Question: '''
int amoumt = 10;
int i = 1;
while (i < amoumt+1)
{
box(1);//body
i++;
}
'''
If i use this method i get 9 bodies wits a sprite and one body without a sprite.
But i wand a sprite on all of them
In the render method, for drawing a sprite on body:
'''
batch.begin();
world.getBodies(worldBodies);
for (Body body : worldBodies) {
if (body.getUserData() instanceof Sprite) {
Sprite sprite = (Sprite) body.getUserData();
Vector2 position = body.getPosition();
sprite.setPosition(position.x - sprite.getWidth() / 2,position.y - sprite.getHeight() / 2);
sprite.setRotation(body.getAngle() * MathUtils.radiansToDegrees);
sprite.draw(batch);
}
}
batch.end();
}
'''
Body:
'''
private Body box(float a)
{
BodyDef bodyDef = new BodyDef();
bodyDef.position.set(0,0);
bodyDef.type = BodyType.DynamicBody;
PolygonShape polygonShape=new PolygonShape();
polygonShape.setAsBox(a,a);
FixtureDef fixtureDef = new FixtureDef();
fixtureDef.shape=polygonShape;
fixtureDef.density=2;
fixtureDef.restitution=0.5f;
fixtureDef.friction=0.5f;
Body box=world.createBody(bodyDef);
box.createFixture(fixtureDef);
box.setUserData(sprite);
sprite = new Sprite(new Texture("android.jpg"));
sprite.setSize(a*2,a*2);
sprite.setOrigin(sprite.getWidth() / 2, sprite.getHeight() / 2);
worldBodies = new Array<Body>();
return box;
}
'''

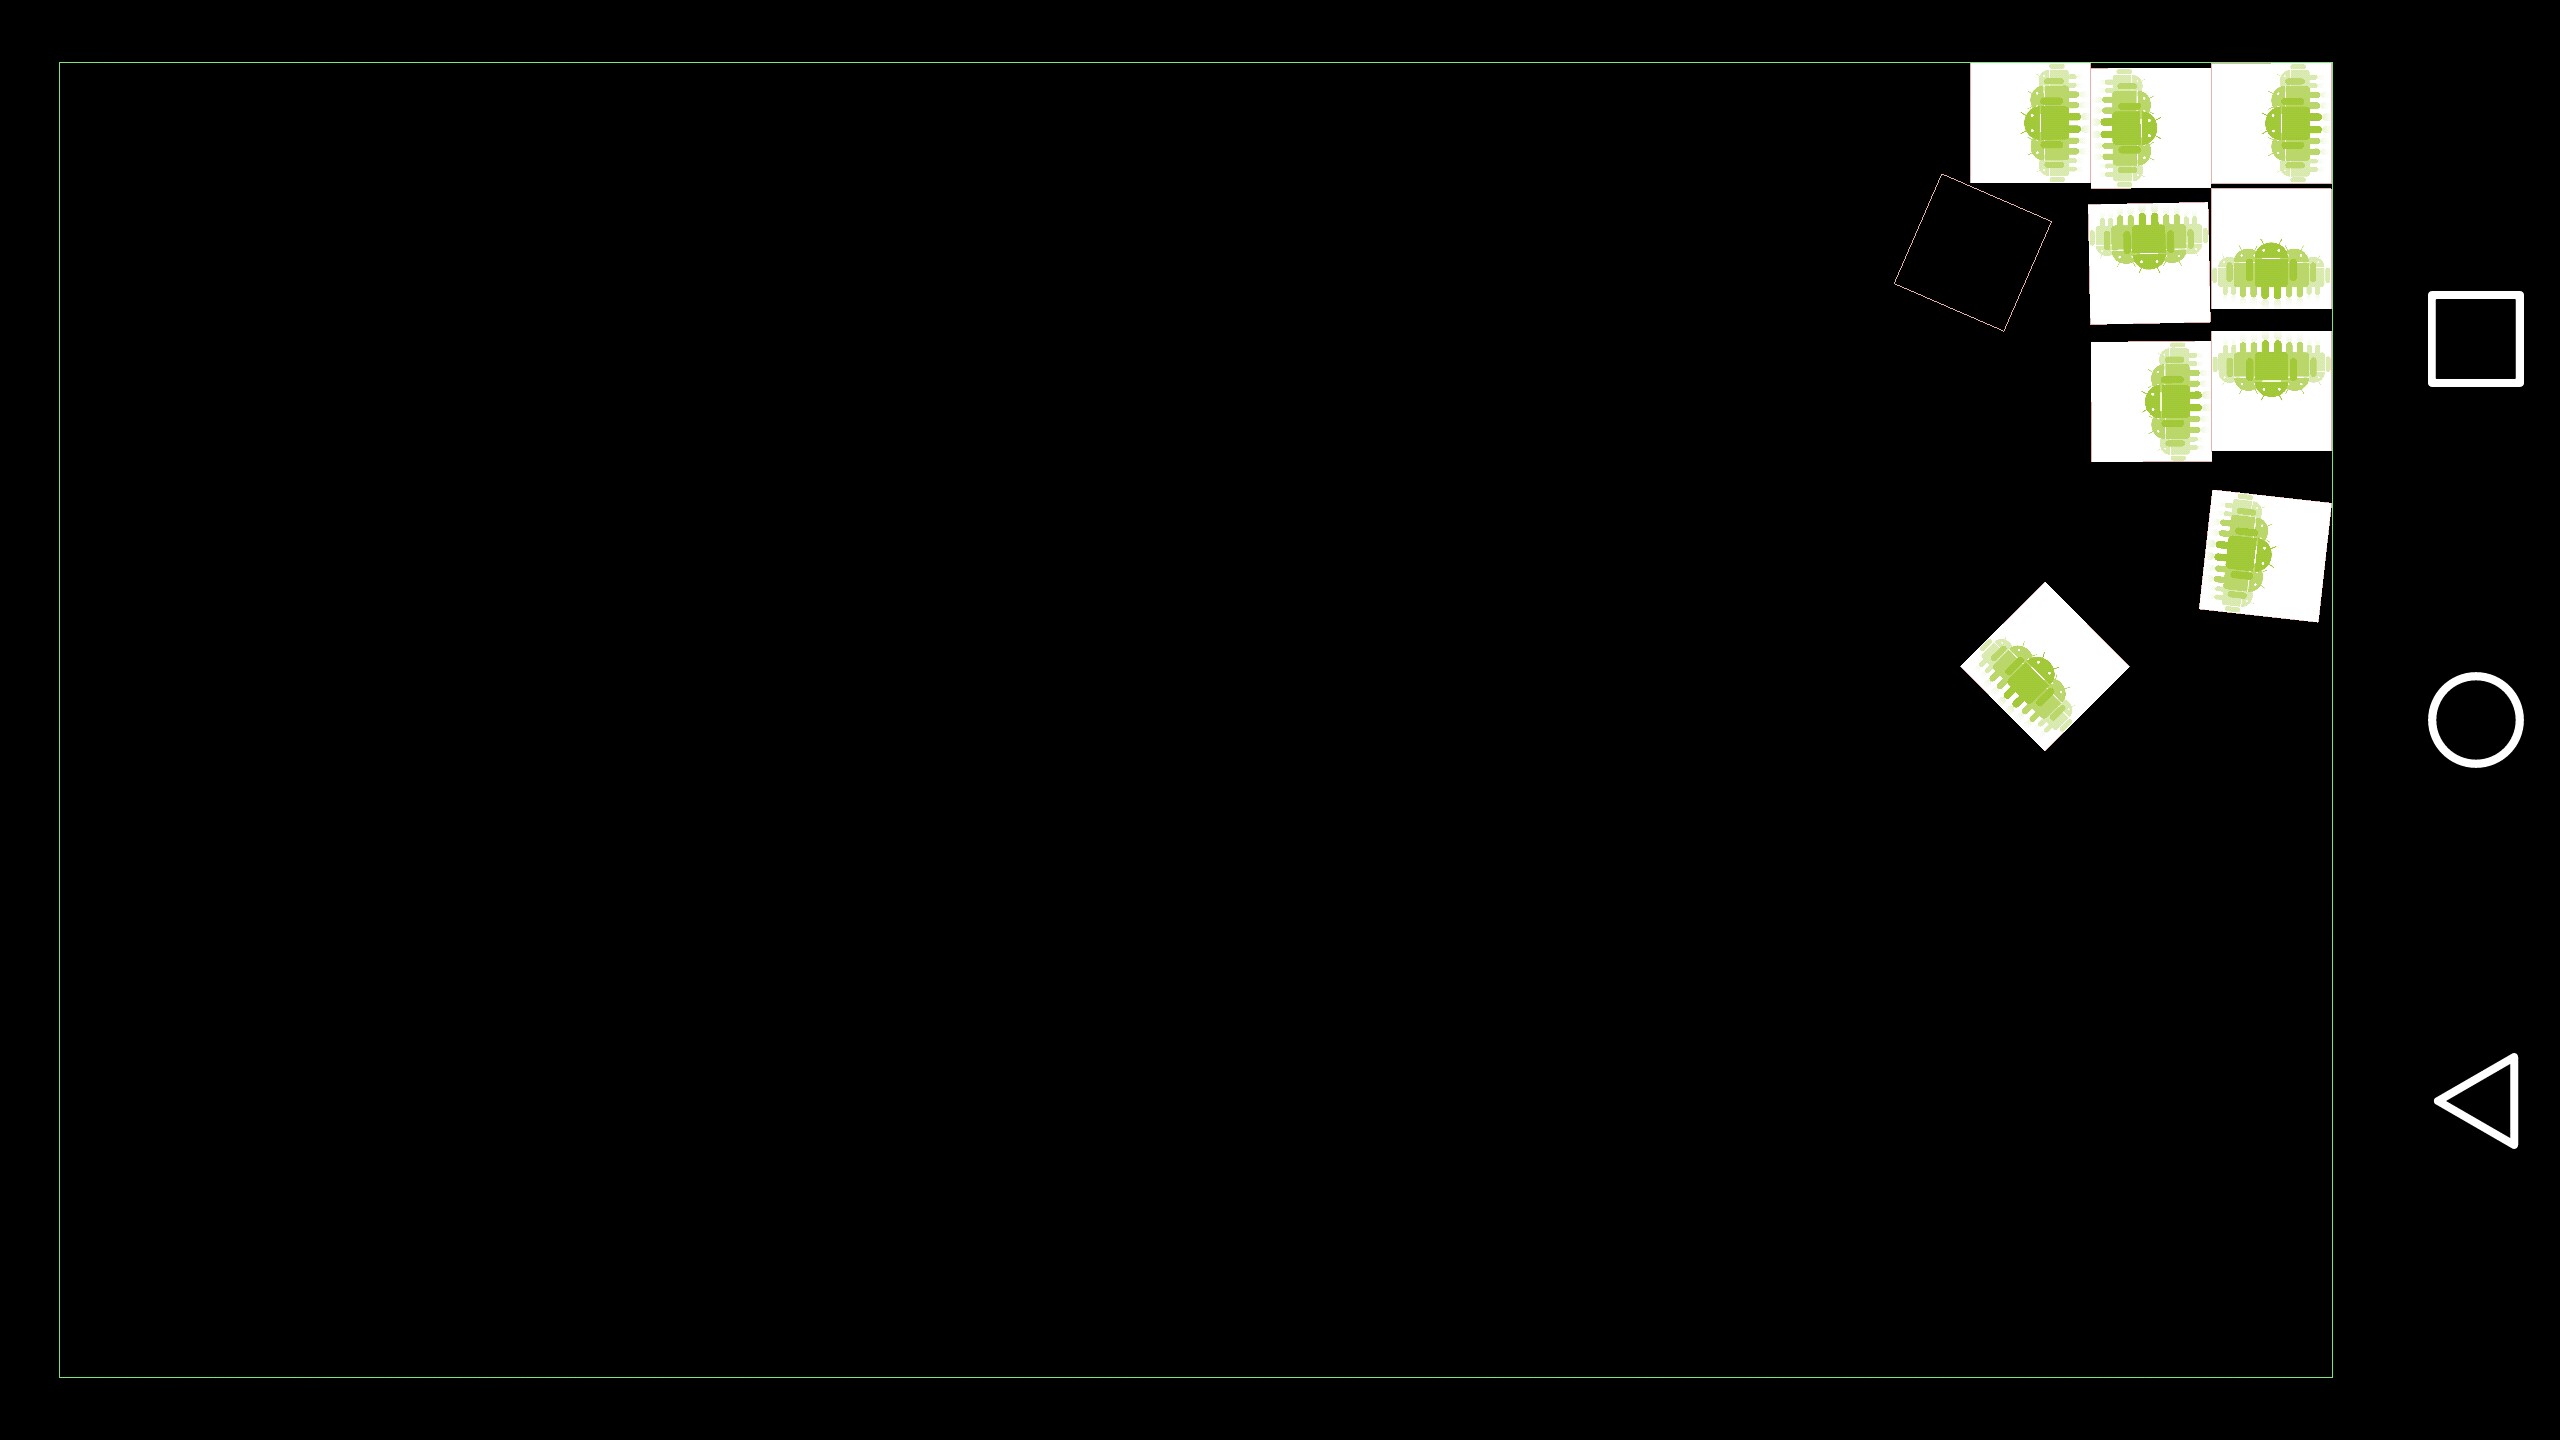
Answer: From what I can tell, the sprite you're setting as the user data isn't initialized when you create your first box. Try moving the 'sprite = new sprite' init lines before setting the user data to the sprite.